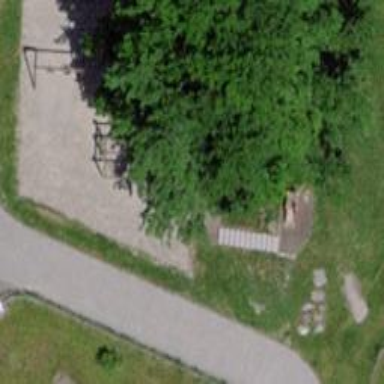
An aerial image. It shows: Playground area for leisure activities on the land.